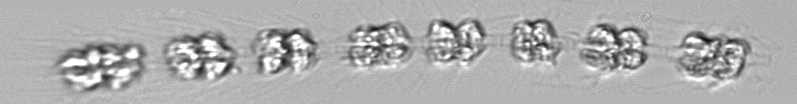
Label: Leptocylindrus_mediterraneus